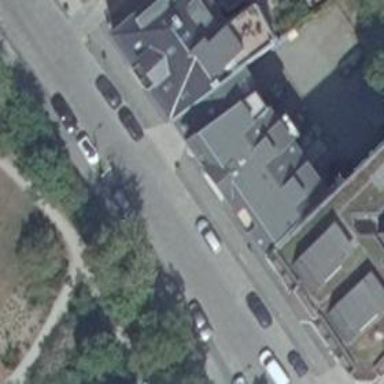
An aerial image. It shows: Residential road with parallel on-street parking on the right lane.